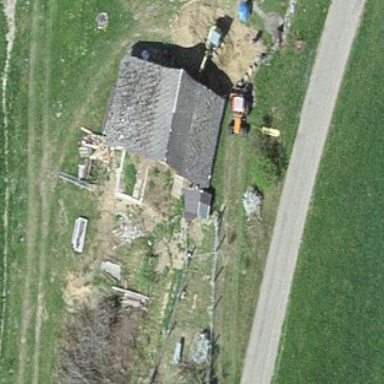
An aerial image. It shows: Rural barn.